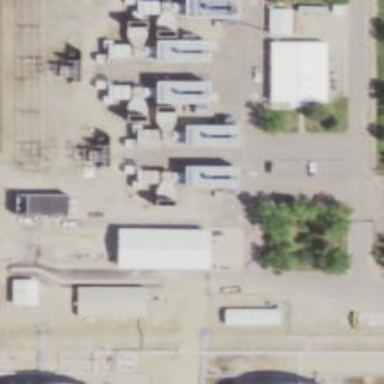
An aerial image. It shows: Gas-powered generator. It is gas turbine type generator.